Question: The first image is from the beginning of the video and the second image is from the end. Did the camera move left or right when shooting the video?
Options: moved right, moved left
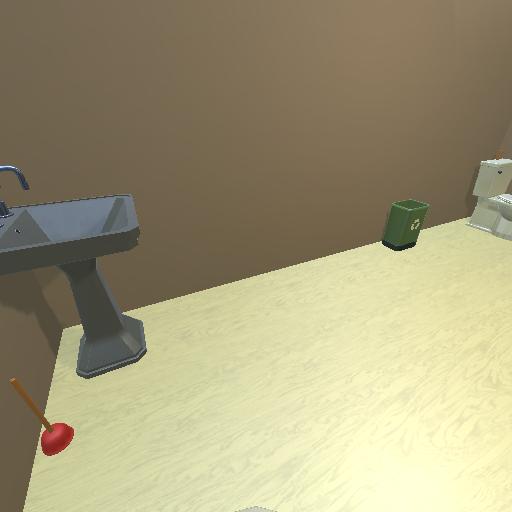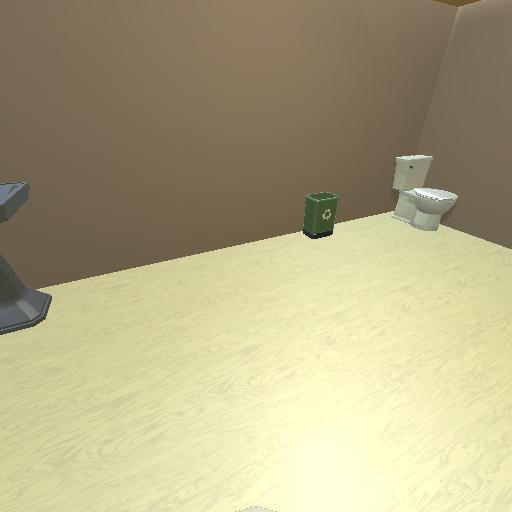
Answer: moved right